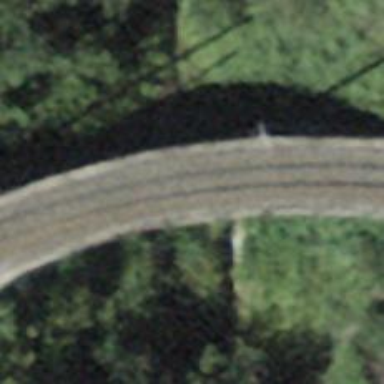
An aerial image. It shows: Narrow-gauge railway bridge with contact line electrification.